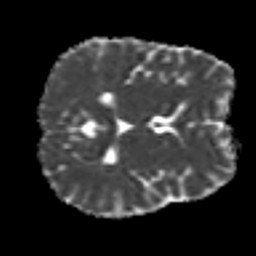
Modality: MD
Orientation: axial
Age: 30
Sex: female
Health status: ill
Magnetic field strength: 3 T
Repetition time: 8.4 s
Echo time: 0.0926 s